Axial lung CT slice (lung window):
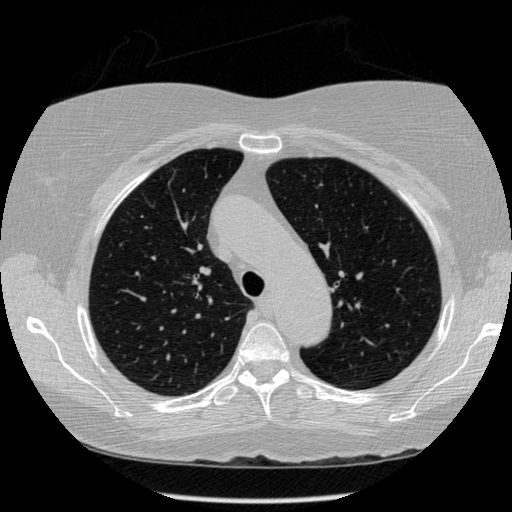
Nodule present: no